Question: I am trying to make a registration form and what i am trying to do is display a default text in text fields, simple meaning something like the below image.
What i am trying to do is , until the user enters data to a field for a example there is a field called "First Name". When the user selects the field "First Name" text disappears and the user can type their First Name.
IF the user doesn't type anything, the text should display again in the text field.
I tried using the focus listener, but i couldn't really get it to work because with my method even if the user types data to the field and go to the next field , the text of the previous field gets deleted and the default text gets displayed.
Here is what i have done :-
'''
txtFirstName.addFocusListener(new FocusListener() {
public void focusGained(FocusEvent e) {
txtFirstName.setText("");
}
public void focusLost(FocusEvent e) {
txtFirstName.setText("First Name");
}
});
'''

Thank you for your time.
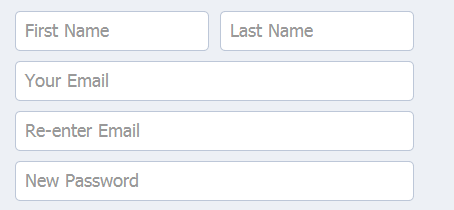
Answer: > What i am trying to do is , until the user enters data to a field for
a example there is a field called "First Name". When the user selects
the field "First Name" text disappears and the user can type their
First Name. IF the user doesn't type anything, the text should display
again in the text field.
I think that you looking for prompt, see
- <URL>